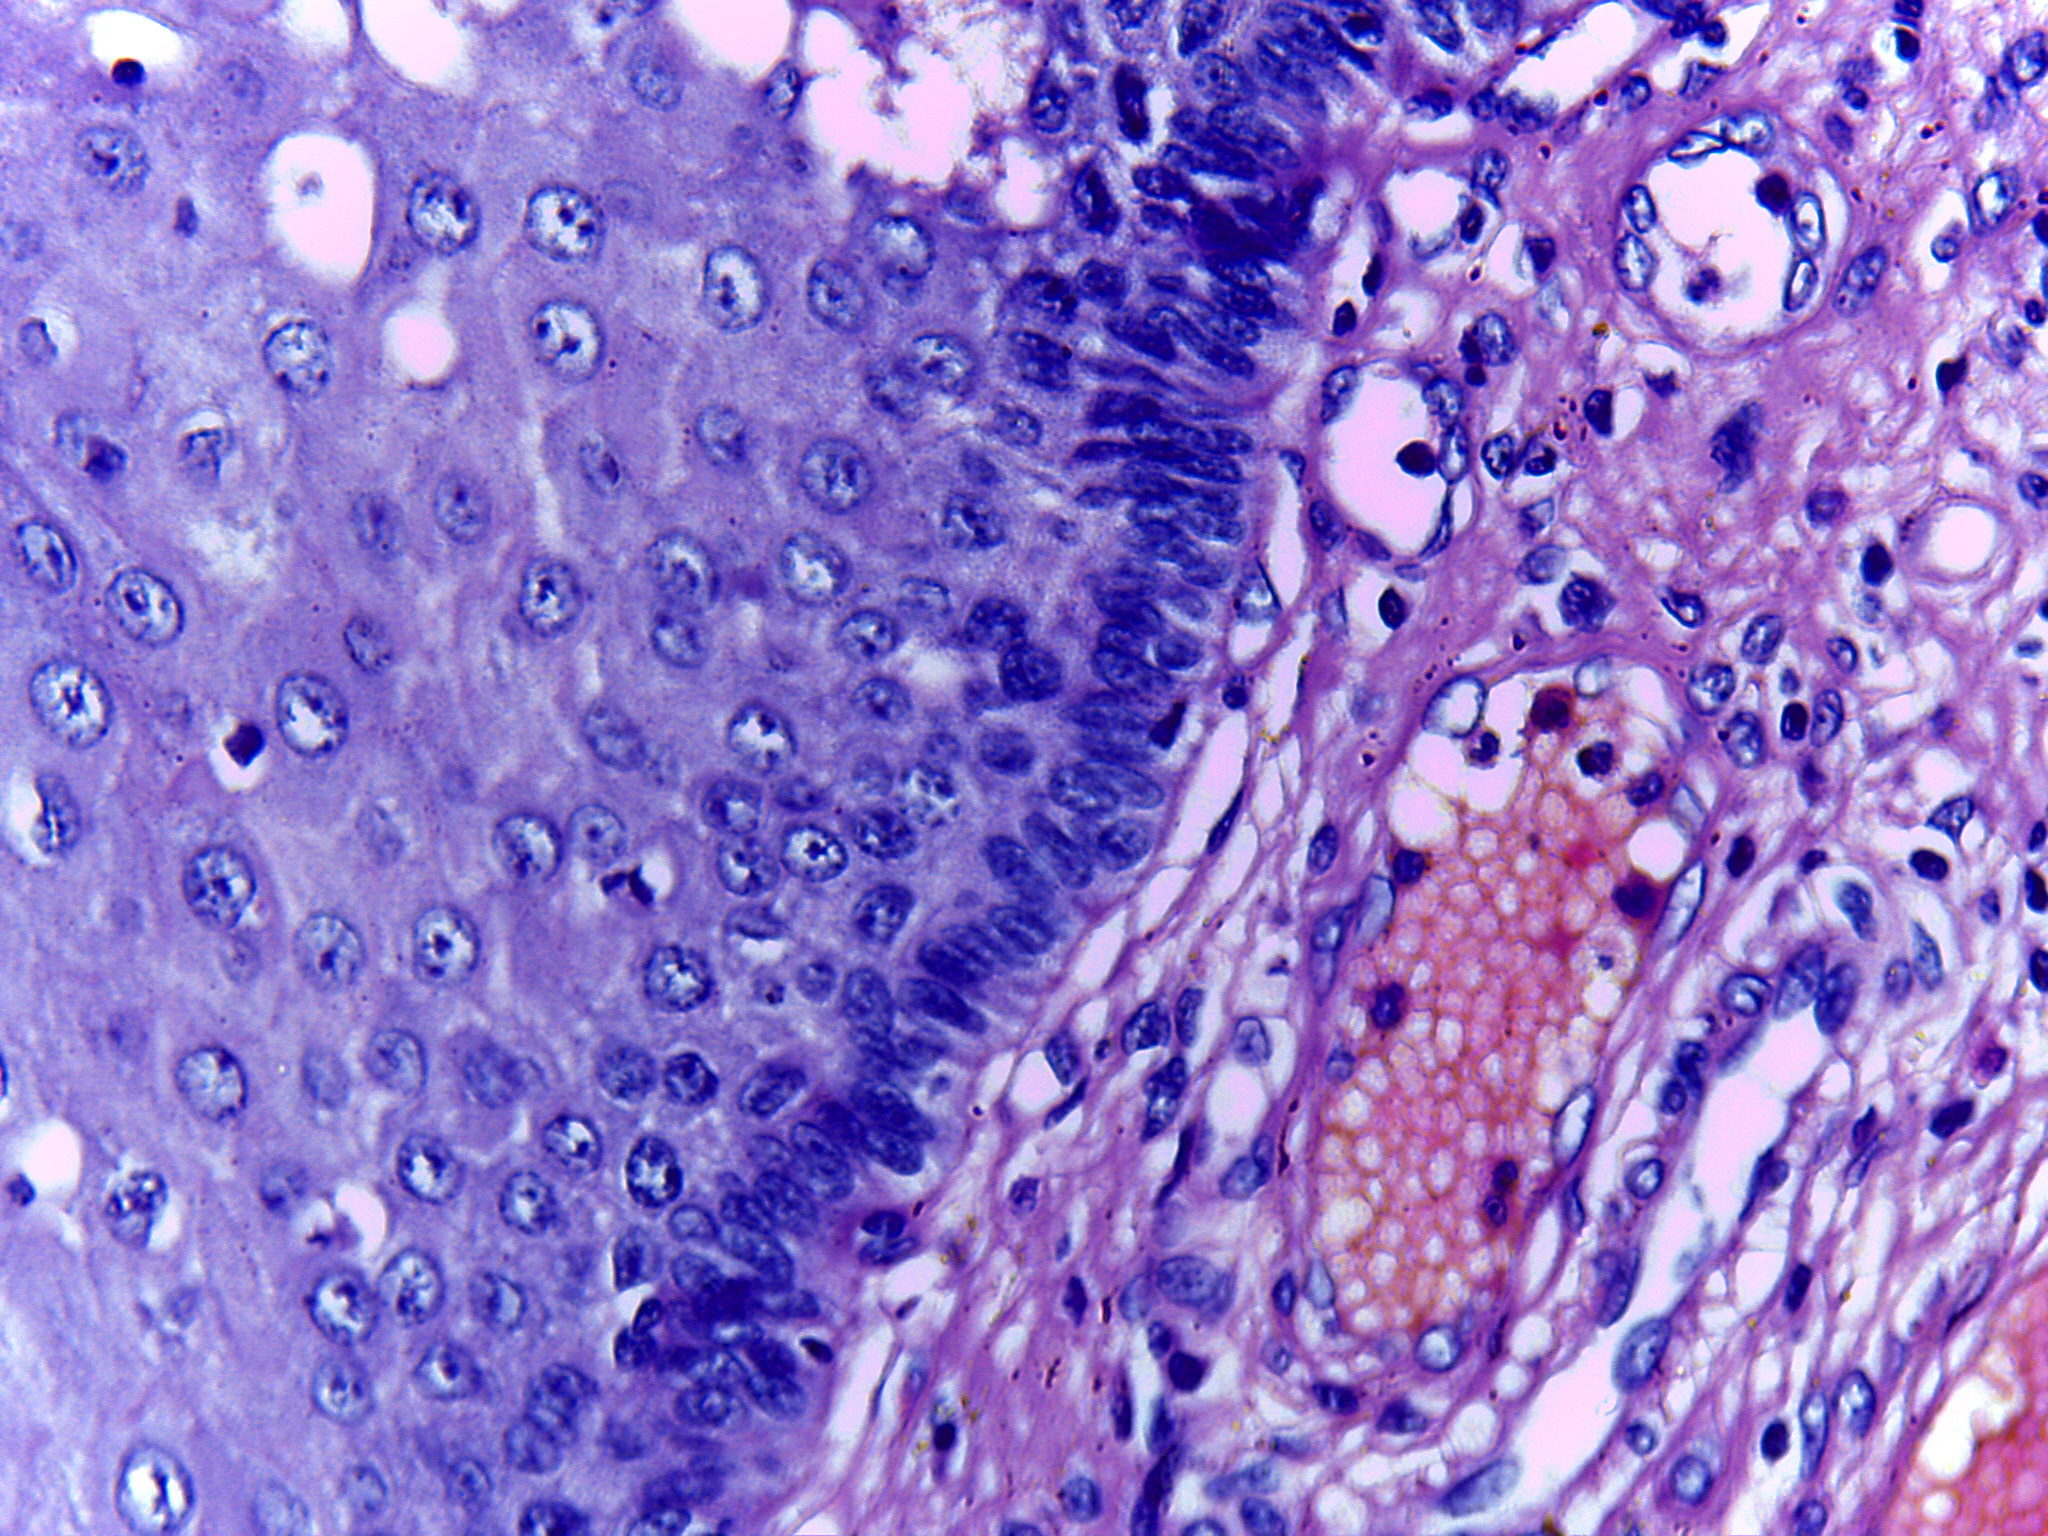
Diagnosis: Normal